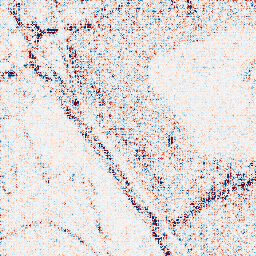
Category: wavelet
Decomposition family: wavelet_biorthogonal
Decomposition parameters: wavelet: bior5.5
level: 1
Upsampling method: cubic_mitchell
Upsampling parameters: scale: 2
Upsampling scale: 2